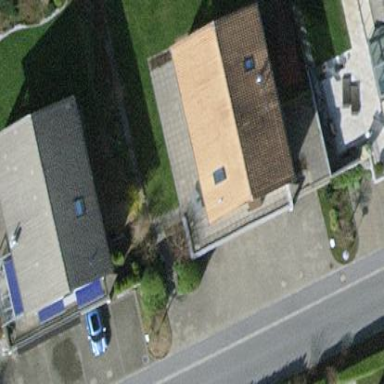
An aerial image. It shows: Detached building.